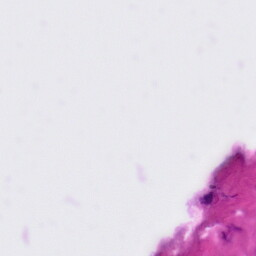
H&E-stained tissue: Tonsil